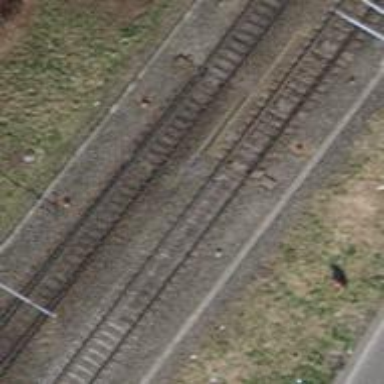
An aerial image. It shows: Railway switch.